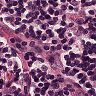
Metastatic tissue present: no